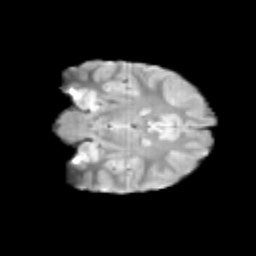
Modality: T2w
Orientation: coronal
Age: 10
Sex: male
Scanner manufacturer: siemens
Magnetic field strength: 3 T
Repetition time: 3.8 s
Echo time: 0.07 s